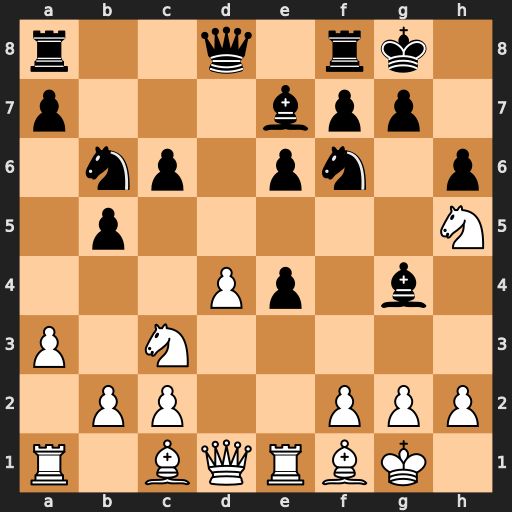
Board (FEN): r2q1rk1/p3bpp1/1np1pn1p/1p5N/3Pp1b1/P1N5/1PP2PPP/R1BQRBK1
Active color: w
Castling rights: -
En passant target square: -
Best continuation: Nxf6+ Bxf6 Qxg4